一年级 · 度量几何学
比一比, 哪条线短?
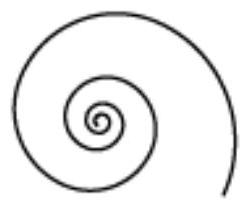
A.

B. $\sim \frown \frown$
答案: B